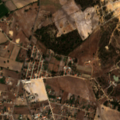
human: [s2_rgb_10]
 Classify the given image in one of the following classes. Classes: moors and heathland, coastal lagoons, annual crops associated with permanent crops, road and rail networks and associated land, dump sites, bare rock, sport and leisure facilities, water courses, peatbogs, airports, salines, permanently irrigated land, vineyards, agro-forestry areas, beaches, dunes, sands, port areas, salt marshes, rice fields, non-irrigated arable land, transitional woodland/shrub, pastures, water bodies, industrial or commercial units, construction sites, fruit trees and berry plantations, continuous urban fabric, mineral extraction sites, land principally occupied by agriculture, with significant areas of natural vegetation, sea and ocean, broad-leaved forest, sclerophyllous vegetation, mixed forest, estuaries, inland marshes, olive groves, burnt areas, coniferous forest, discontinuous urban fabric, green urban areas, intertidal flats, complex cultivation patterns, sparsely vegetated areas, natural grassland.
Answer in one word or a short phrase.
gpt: complex cultivation patterns, moors and heathland, transitional woodland/shrub